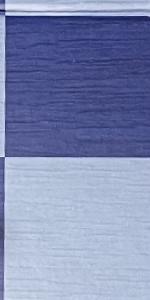
Label: Empty